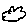
Label: cloud